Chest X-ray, PA view. Patient: 73 years old, sex M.
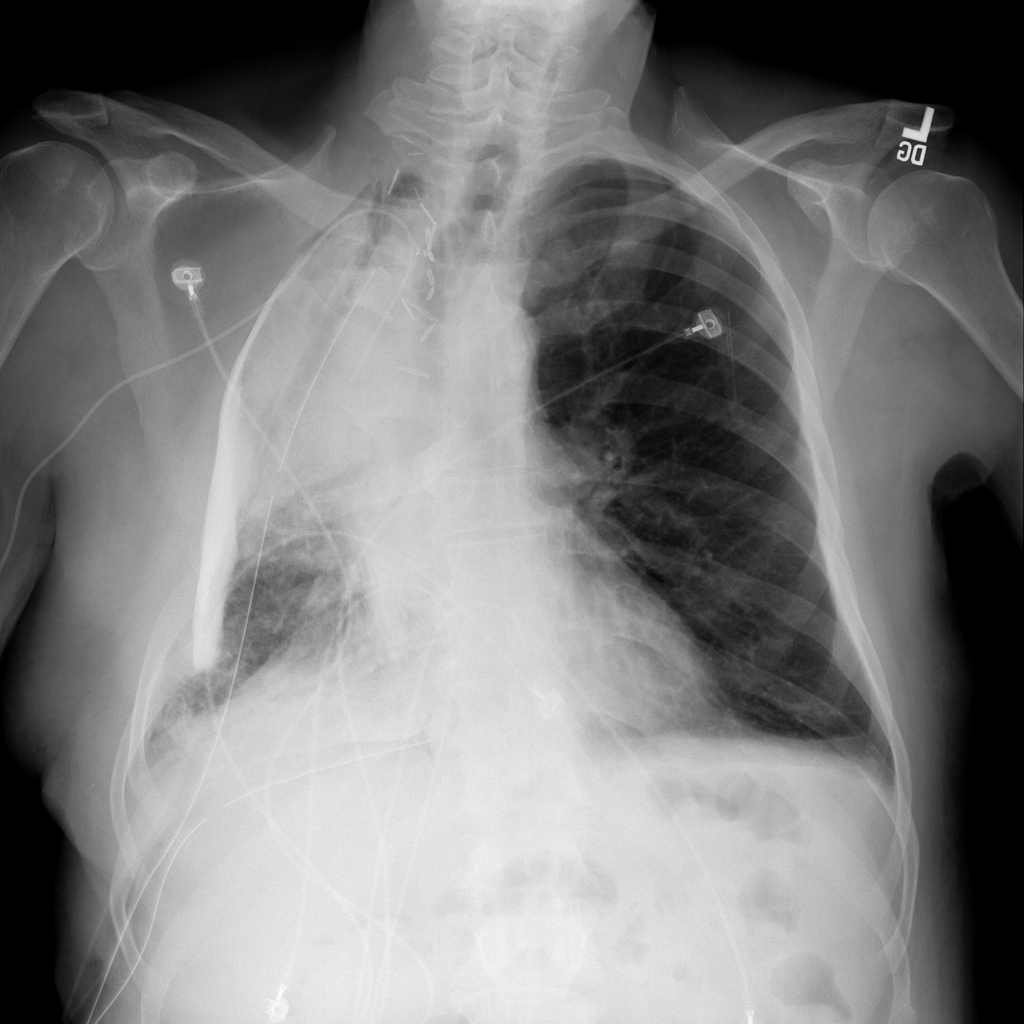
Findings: No Finding